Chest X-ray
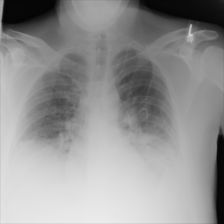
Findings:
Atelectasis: negative
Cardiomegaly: negative
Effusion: negative
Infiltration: negative
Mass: negative
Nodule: negative
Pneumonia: negative
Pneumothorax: negative
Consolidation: negative
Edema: negative
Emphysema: negative
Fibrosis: negative
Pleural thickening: negative
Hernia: negative